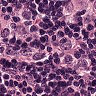
Metastatic tissue present: yes